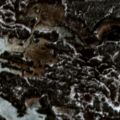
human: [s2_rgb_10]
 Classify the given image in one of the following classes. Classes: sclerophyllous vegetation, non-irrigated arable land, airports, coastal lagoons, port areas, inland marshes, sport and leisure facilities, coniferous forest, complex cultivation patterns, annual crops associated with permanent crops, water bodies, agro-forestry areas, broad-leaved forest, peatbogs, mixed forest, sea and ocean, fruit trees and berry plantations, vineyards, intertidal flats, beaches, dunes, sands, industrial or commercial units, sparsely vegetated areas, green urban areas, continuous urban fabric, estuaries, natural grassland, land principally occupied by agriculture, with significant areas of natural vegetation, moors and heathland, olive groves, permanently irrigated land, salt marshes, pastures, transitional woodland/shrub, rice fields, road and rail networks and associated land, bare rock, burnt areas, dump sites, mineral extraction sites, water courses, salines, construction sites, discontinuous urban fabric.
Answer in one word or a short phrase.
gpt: coniferous forest, mixed forest, peatbogs, water bodies